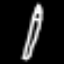
Label: pencil